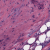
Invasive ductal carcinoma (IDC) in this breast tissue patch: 1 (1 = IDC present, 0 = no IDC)